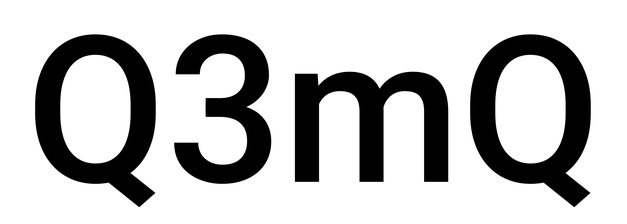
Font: Roboto_Medium